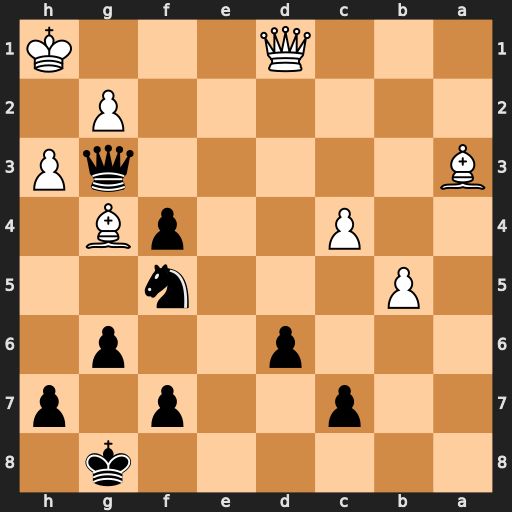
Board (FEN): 6k1/2p2p1p/3p2p1/1P3n2/2P2pB1/B5qP/6P1/3Q3K
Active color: b
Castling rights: -
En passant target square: -
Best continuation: Qxa3 Bxf5 gxf5